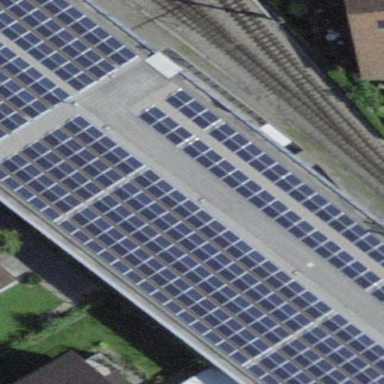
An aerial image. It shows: Solar photovoltaic panel generator.